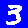
Digit: 3